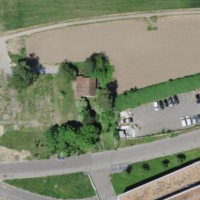
EUNIS habitat code: 55
Species observed at this site:
Corvus corone
Sylvia atricapilla
Phylloscopus collybita
Poecile palustris
Larus michahellis
Luscinia megarhynchos
Erithacus rubecula
Pica pica
Phoenicurus ochruros
Tussilago farfara
Picus viridis
Ficedula hypoleuca
Cyanistes caeruleus
Sturnus vulgaris
Chloris chloris
Streptopelia decaocto
Corvus frugilegus
Passer domesticus
Fringilla coelebs
Passer montanus
Columba palumbus
Carduelis carduelis
Tachymarptis melba
Parus major
Hirundo rustica
Turdus pilaris
Coccothraustes coccothraustes
Phylloscopus trochilus
Accipiter nisus
Delichon urbicum